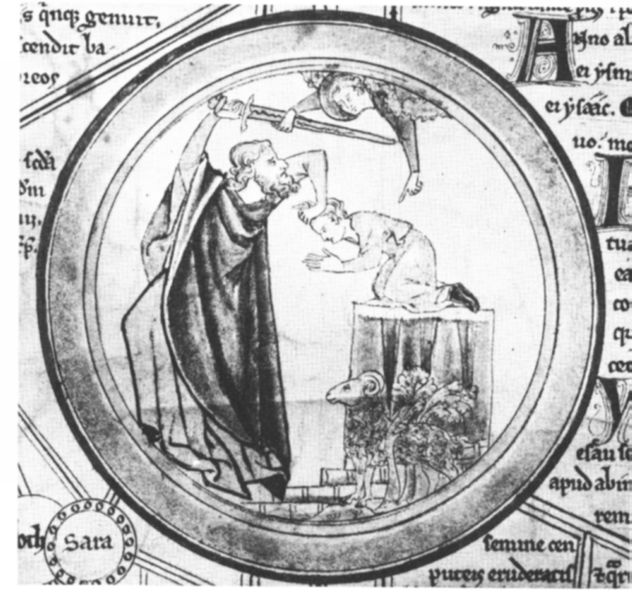
Titel: Compendium Historiae in Genealogia Christi
Künstler: Peter of Poitiers
Institution: London, British Library
Schlagwörter: gott, mann, finger, männer, arm, bibel, halten, henker, hinrichtung, vorhang, gewand, haare, mantel, oval, rund, engel, schrift, festhalten, lamm, schaf, buch, druck, schwert, streit, text, strafe, beten, altar, mittelalter, wut, fingerzeig, isaak, opfer, opferung, lupe, block, bitte, schafbock, schaaf, betteln, spätmittelalter, sara, wu, hinrichtung+#, operung, abrham